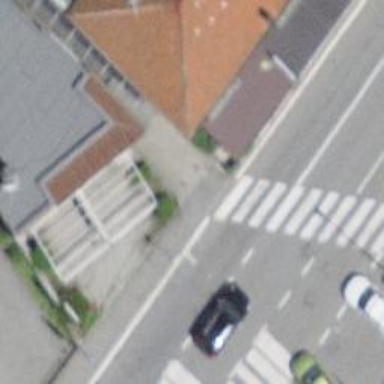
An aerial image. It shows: Kerb barrier.